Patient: sex M, age 76
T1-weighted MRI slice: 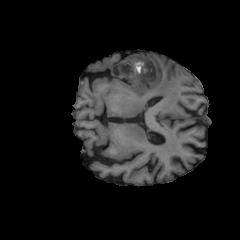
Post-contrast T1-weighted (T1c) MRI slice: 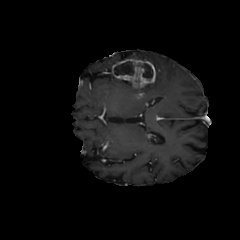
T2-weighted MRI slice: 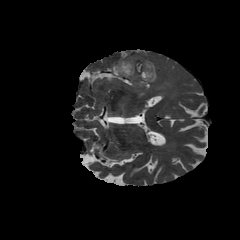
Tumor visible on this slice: yes
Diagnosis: Glioblastoma, IDH-wildtype
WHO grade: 4